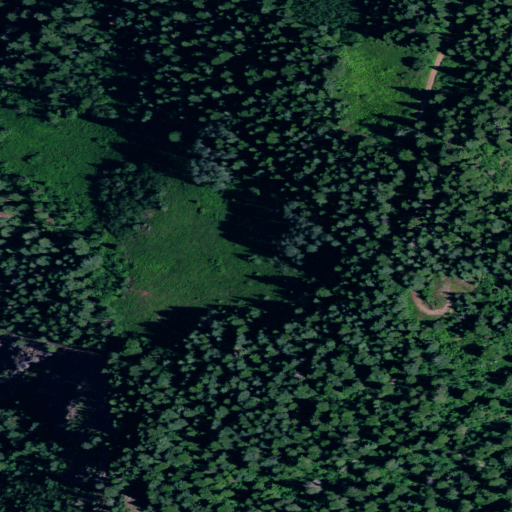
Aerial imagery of mountain in Idaho named Buzzard Roost containing evergreen forest, shrub, and mixed forest